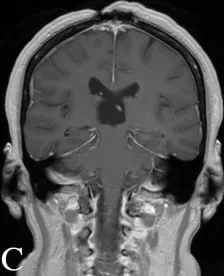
Post-operative MRI of the brain 12 months following surgery. (A-C) Post-contrast T1-weighted images demonstrating no evidence of residual or recurrent disease.
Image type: radiology (mri)